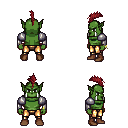
a pixel art fantasy rpg character, male body template, orc, green skin, steel arm armor, gold greaves, brunette mohawk hairstyle, bracelets, brown shoes, four views (front, back, left, right), 2x2 character sprite sheet, small pixel art, hard edges, no anti-aliasing